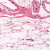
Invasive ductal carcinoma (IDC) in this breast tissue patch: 0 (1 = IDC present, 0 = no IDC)